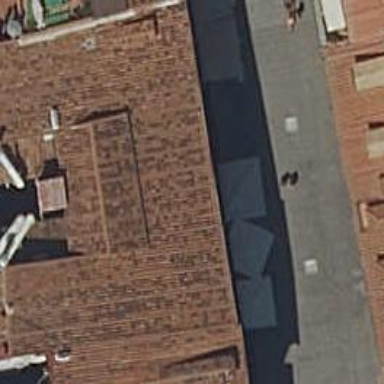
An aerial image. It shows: Building with brown roof.